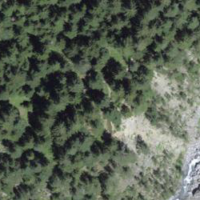
EUNIS habitat code: 45
Species observed at this site:
Laserpitium latifolium